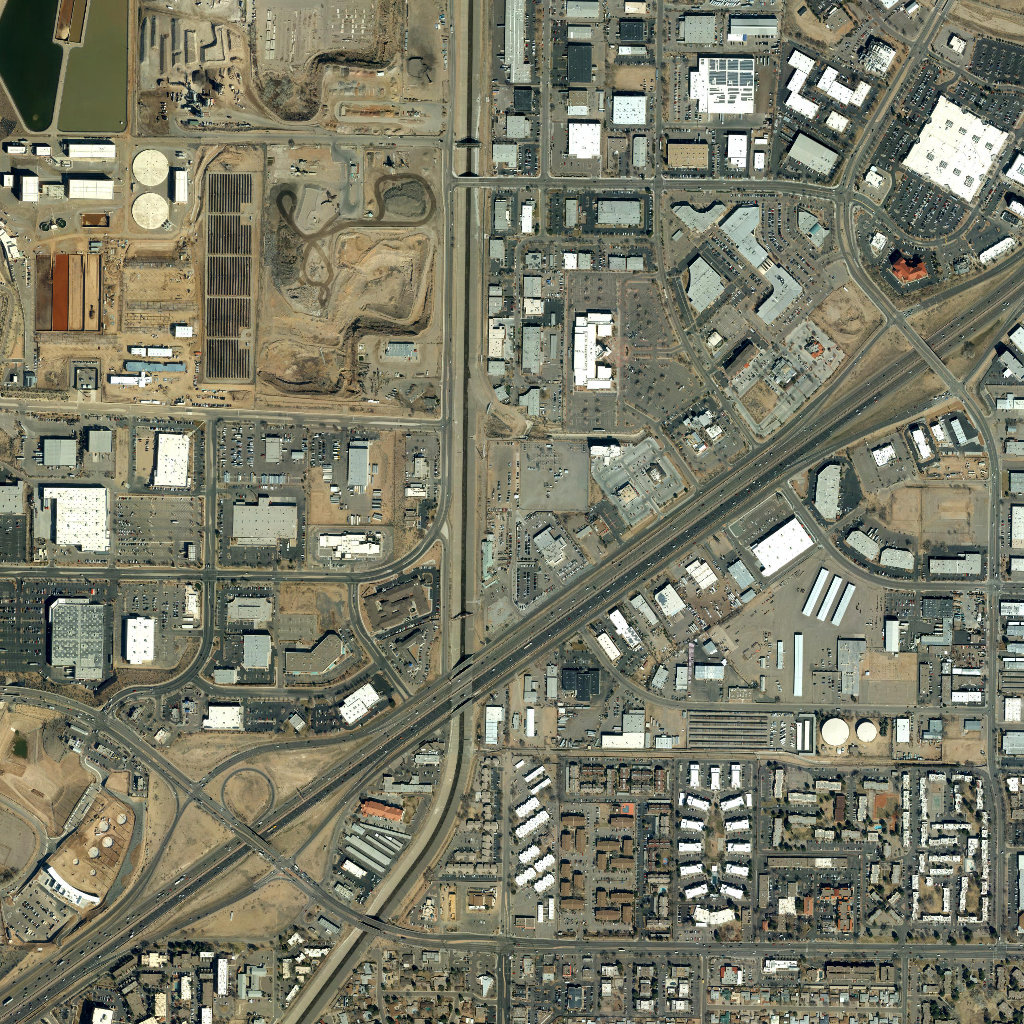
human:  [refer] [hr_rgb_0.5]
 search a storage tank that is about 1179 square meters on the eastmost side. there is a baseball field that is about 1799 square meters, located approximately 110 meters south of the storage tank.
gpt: <box>[[83, 70, 85, 72, 0]]</box>

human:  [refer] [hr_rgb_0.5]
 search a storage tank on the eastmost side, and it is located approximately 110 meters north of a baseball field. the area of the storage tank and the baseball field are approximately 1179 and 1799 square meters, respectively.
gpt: <box>[[83, 70, 85, 72, 0]]</box>